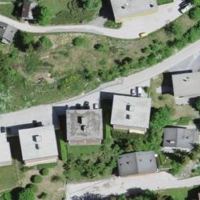
EUNIS habitat code: 54
Species observed at this site:
Acer pseudoplatanus